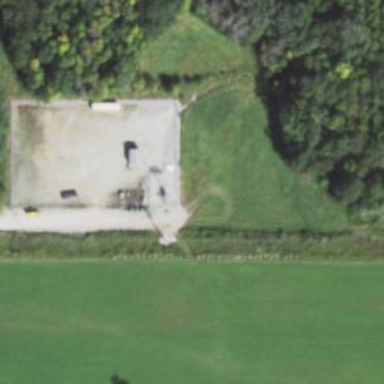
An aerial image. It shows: Power substation.